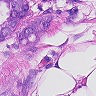
Metastatic tissue present: yes